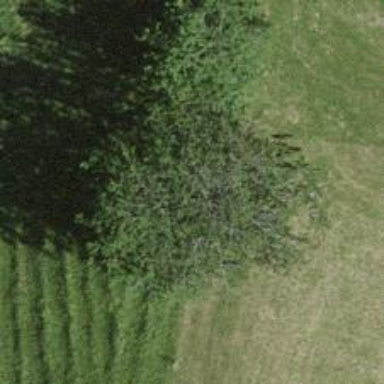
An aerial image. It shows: Deciduous broadleaved tree.